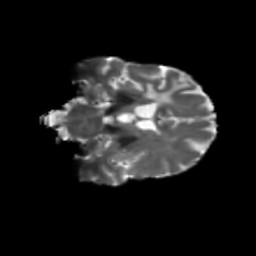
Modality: T2w
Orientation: coronal
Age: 50
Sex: female
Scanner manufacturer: siemens
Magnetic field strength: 3 T
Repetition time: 5.25 s
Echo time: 0.08 s